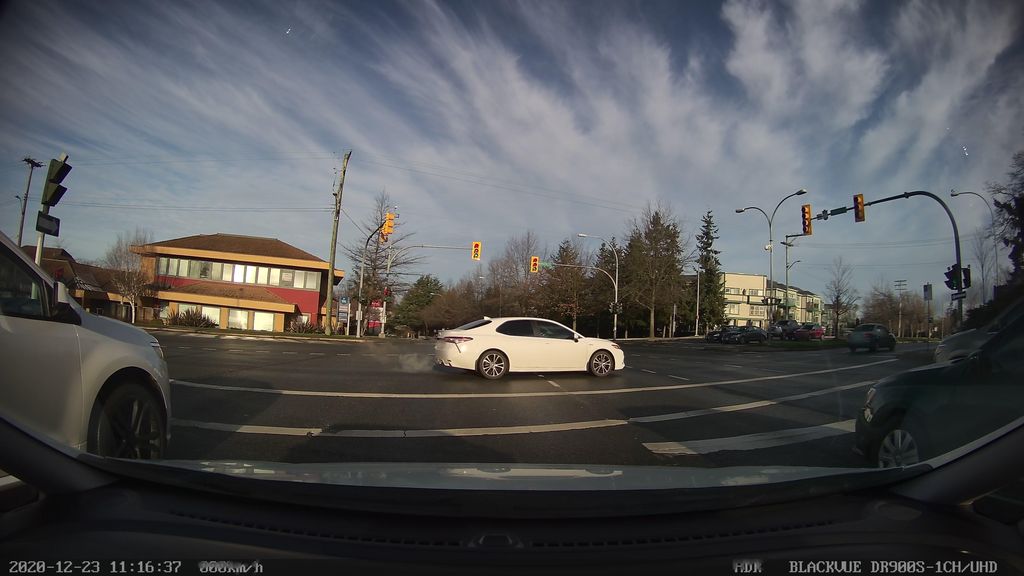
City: victoria